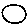
Label: circle